Question: I am trying to output a table in rmarkdown using the 'kable()' as a part of the knitr package. Below is one table that shows what I am trying to output with a built in data set. The other is a subset of my data set. When using my data set the output is not lining up and the code is basically the same. I feel like I a missing something basic? Please let me know! My code is below, and a picture of the output is below that.
'''
'''{r, results="asis"}
Table = kable(mtcars[1:10, 1:6], caption = "GOOD TABLE", booktabs = T, format="latex")
Table = kable_styling(Table)
Table = group_rows(Table, "Group 1", 2, 4)
group_rows(Table, "Group 2", 5, 6)
'''
'''{r, results="asis"}
Table = data.frame(MYDATA)
Table = kable(Table, caption = "BAD TABLE", booktabs = T, format="latex")
Table = kable_styling(Table)
Table = group_rows(Table, "Group 1", 2, 4)
group_rows(Table, "Group 2", 5, 6)
'''
'''

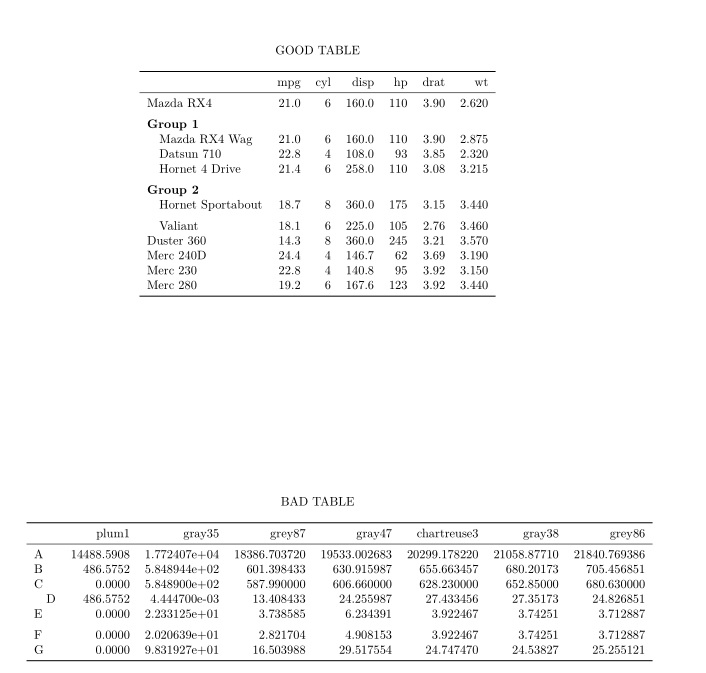
Answer: Thanks for reporting!
This bug was produced by a mishandling of backslash in front of special inline symbols. It has been fixed in the current github version. Please use 'devtools::install_github("haozhu233/kableExtra")' and install the latest version. Or you can wait for the CRAN version which will be release in about 2 weeks.